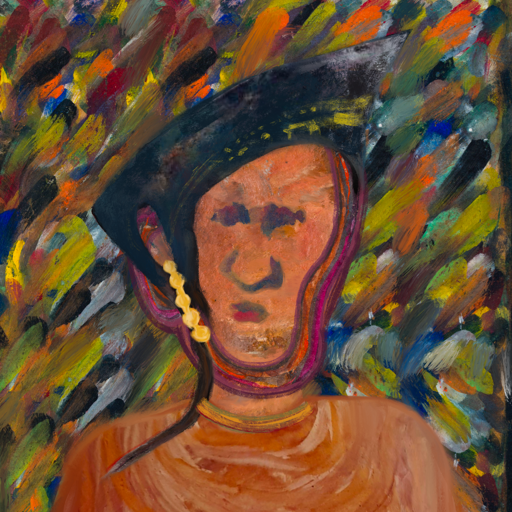
Background: An_Impression, Head And Neck Front: Boggyland, Face Front: In_The_Sun, Bust: Pious_Lady, Hair Front: Hypocrite, Head Accessory: Irani, Second Necklace: Blank, Necklace: Mother_And_Son_Son, Baby: Blank